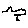
Label: bird